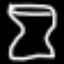
Label: hourglass